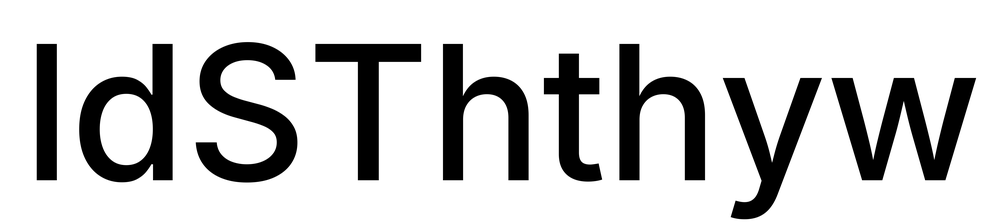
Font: Inter_Medium